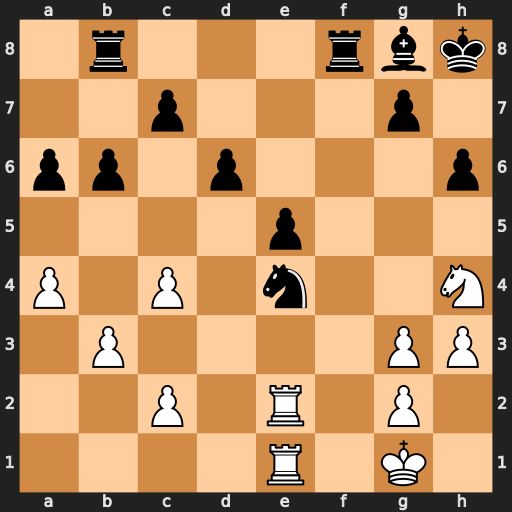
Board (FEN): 1r3rbk/2p3p1/pp1p3p/4p3/P1P1n2N/1P4PP/2P1R1P1/4R1K1
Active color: w
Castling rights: -
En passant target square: -
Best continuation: Ng6+ Kh7 Nxf8+ Rxf8 Rxe4